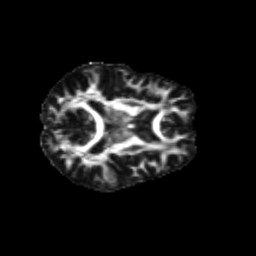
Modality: FA
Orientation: axial
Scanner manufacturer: siemens
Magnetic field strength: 3 T
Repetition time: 9.2 s
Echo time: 0.084 s